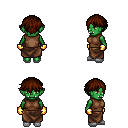
a pixel art fantasy rpg character, female body template, orc, green skin, brown sleeveless shirt, robe skirt, brown short bangs hairstyle, gold gloves, white slippers, four views (front, back, left, right), 2x2 character sprite sheet, small pixel art, hard edges, no anti-aliasing